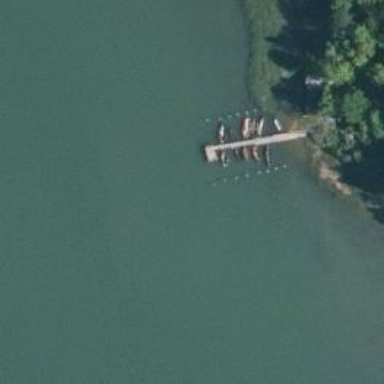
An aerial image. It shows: Man-made pier.